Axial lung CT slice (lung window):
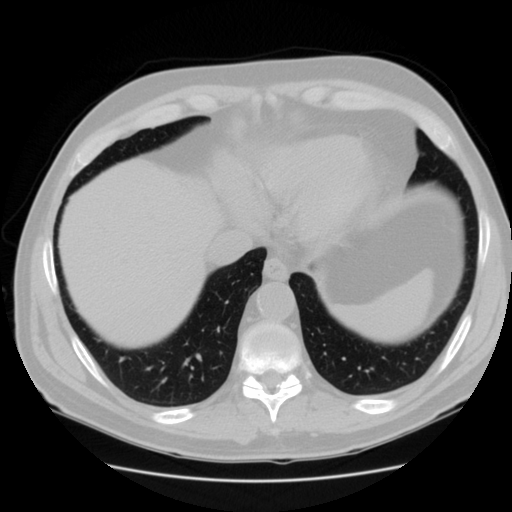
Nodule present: no